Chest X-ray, PA view. Patient: 59 years old, sex F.
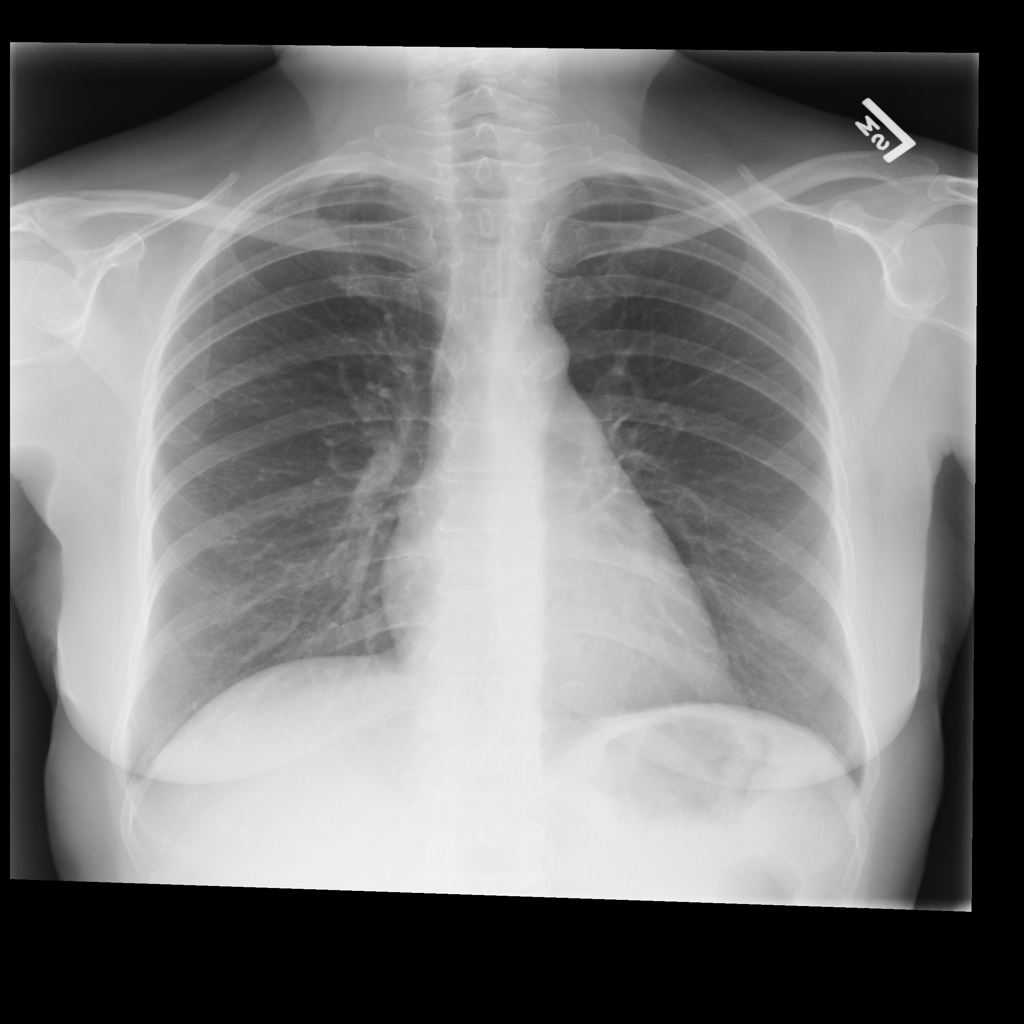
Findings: No Finding